Question: I asked yesterday <URL> about css div positioning, now I solved my issue with your answers, but now I have another problem let me try to explain,

I have a page as shown above, I want that "B" div has 100% height but there is something wrong with absolute divs when "C" has long content then "B" is not following "C" and the 100% height doesn't work. When the position property of is set to fixed then it works on IE but not on chrome.
Here is the CSS code,
'''
*
{
padding: 0;
margin: 0;
}
#container
{
background-color: Fuchsia;
height:100%;
width:100%;
position: absolute;
}
#a
{
width: 100%;
height: 100%;
background-image: url(images/img01.jpg);
background-repeat: repeat-x;
position: absolute;
z-index:0;
}
#b
{
margin-left: 40px;
float: left;
background-image: url(images/left_menu_filler.jpg);
background-repeat: repeat-y;
position: absolute;
margin-top: 0px;
height: 100%;
}
#c
{
width: 800px;
height: 10200px;
margin-top: 125px;
margin-left: 230px;
background-color: #999999;
position: absolute;
}
#d
{
width: 0px;
height: 0px;
margin: 10px 20px 0px 0px;
background-color: #ff0220;
position: absolute;
}
#e
{
width: 300px;
height: 26px;
margin: 0px 80px 0px 0px;
float: right;
background-color: #ff0220;
}
'''
Can you please help me with that problem ? Which properties should I change ?
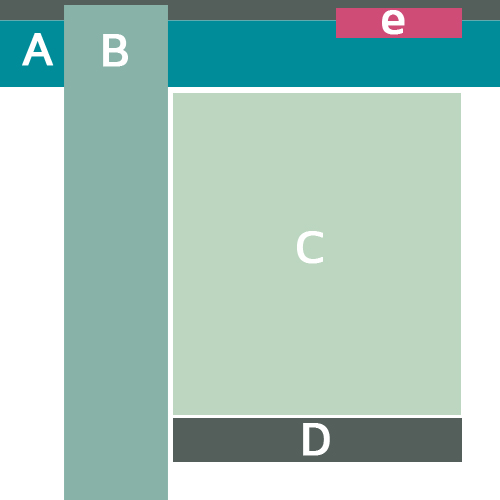
Answer: If you're just trying to extend a background color to the bottom of the page, you could implement some good ol' faux columns:
<URL>
The idea is that you add a background-image to your container div (or body element) that is the same width as column "B". Use background-position to get it aligned correctly, then set background-repeat to repeat-y.
Also, for what it's worth, Using absolute-positioning for every element in your document is almost certainly going to cause more problems than it solves. I'd recommend making a better attempt at using the normal document flow to get your layout to work.